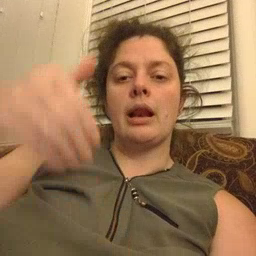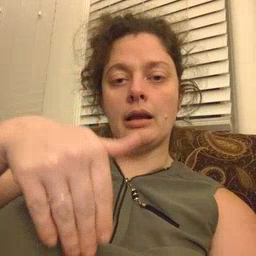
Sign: night